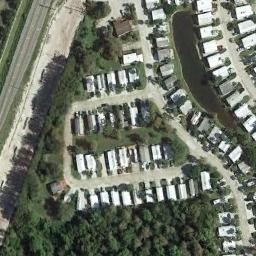
Label: residential